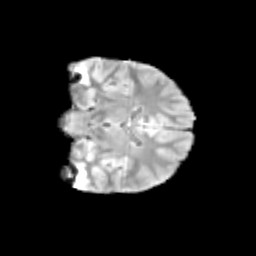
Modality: T2w
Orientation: coronal
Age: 12
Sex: male
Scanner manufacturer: siemens
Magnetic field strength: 3 T
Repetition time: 3.8 s
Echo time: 0.07 s